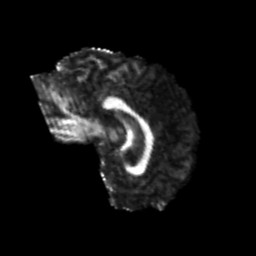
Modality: FA
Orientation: sagittal
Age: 23
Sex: female
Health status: healthy
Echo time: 0.074 s